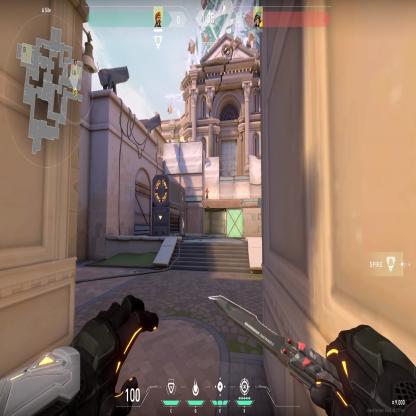
Label: enemy